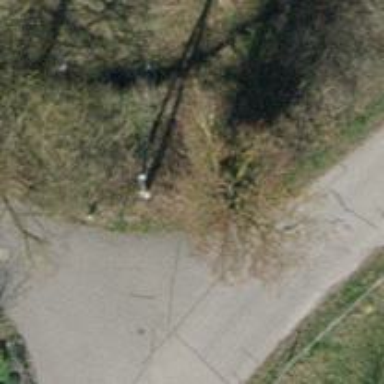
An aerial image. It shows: Power pole.